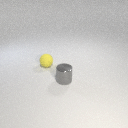
small yellow rubber sphere to the left of small gray metal cylinder